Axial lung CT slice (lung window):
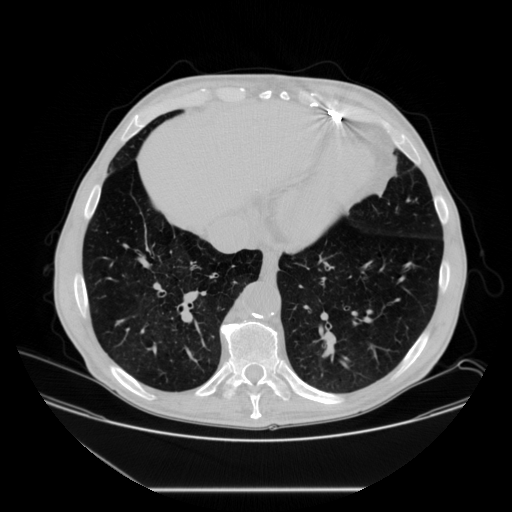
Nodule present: no